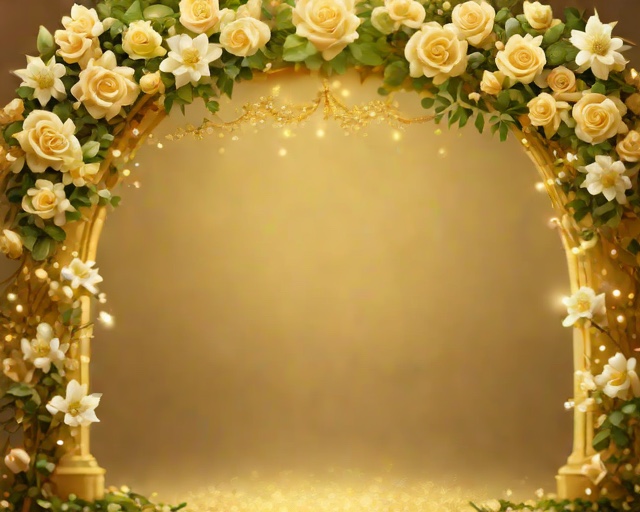
Category: Wedding